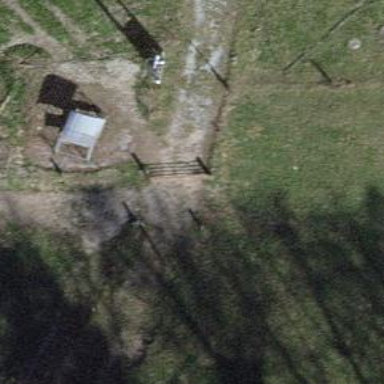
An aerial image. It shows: Gate.